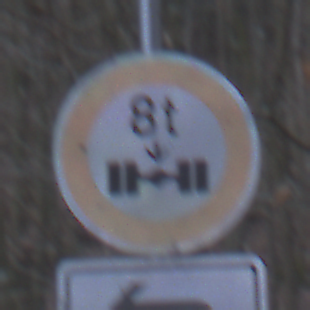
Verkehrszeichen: TatsaechlicheAchslast
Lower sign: RichtungsangabeDurchPfeile2
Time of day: MorningAfternoon
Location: Outdoor (Nature)
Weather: Overcast
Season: Winter
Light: Natural